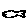
Label: fish